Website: walmart
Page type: account-selection
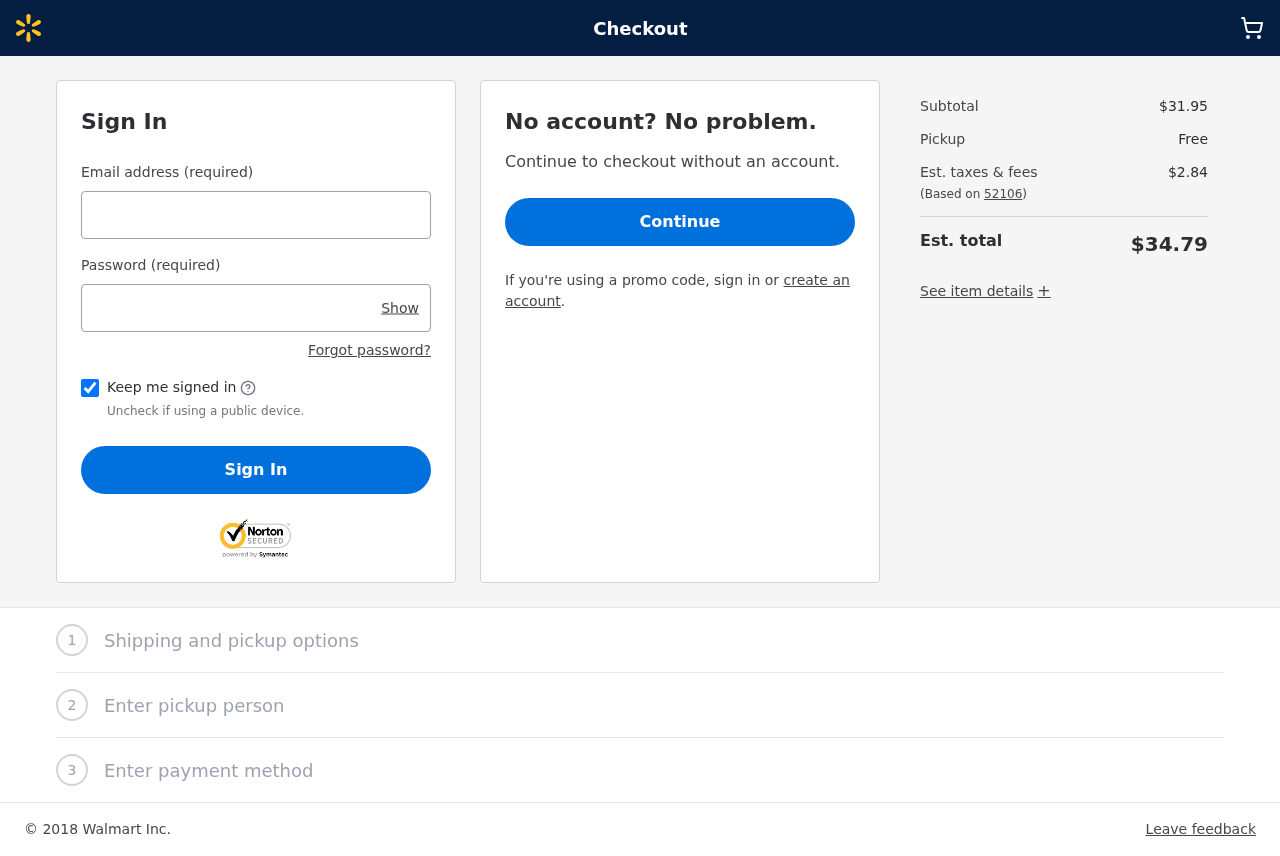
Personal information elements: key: PII_LOGIN_USERNAME
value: rebeccafrazier68
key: PII_POSTCODE
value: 52106
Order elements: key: ORDER_SUBTOTAL
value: $31.95
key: ORDER_TAX
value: $2.84
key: ORDER_TOTAL
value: $34.79